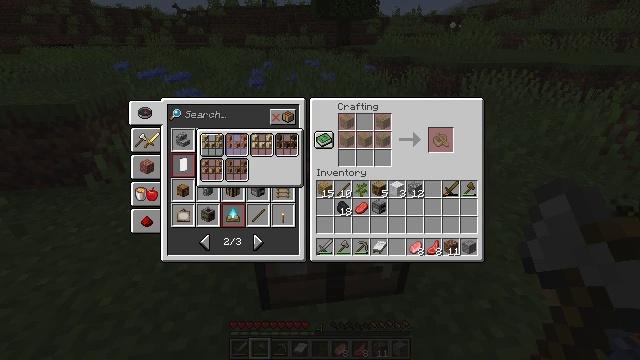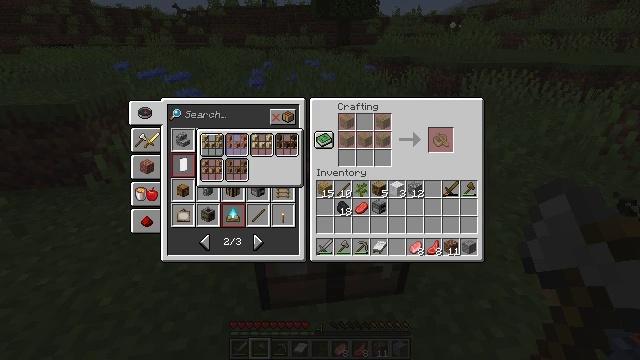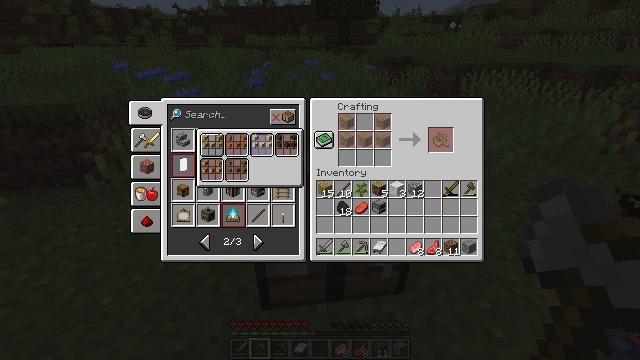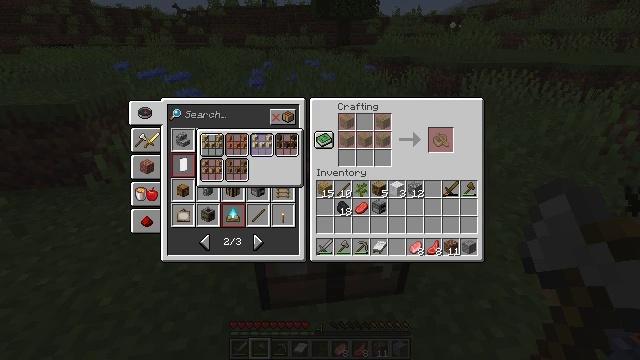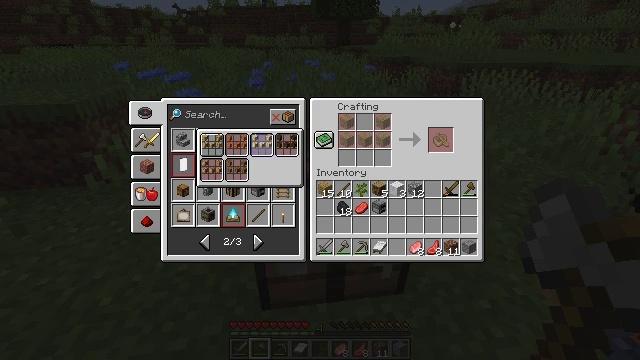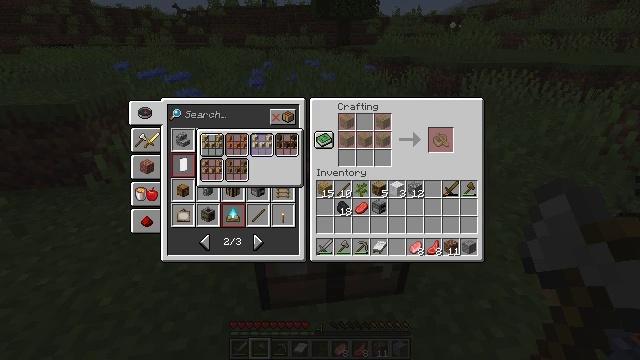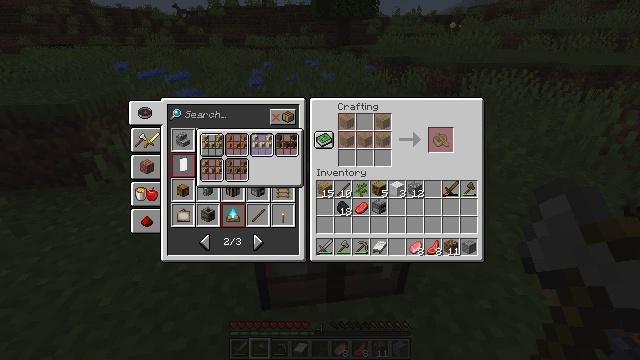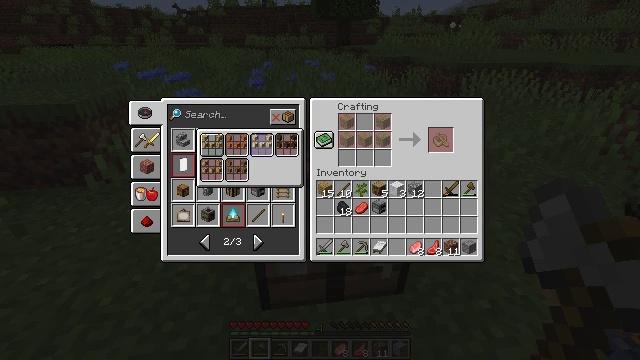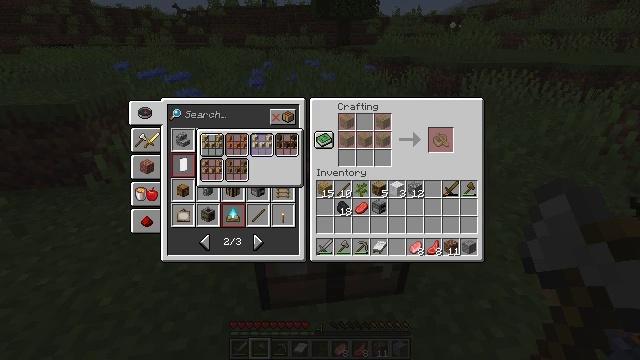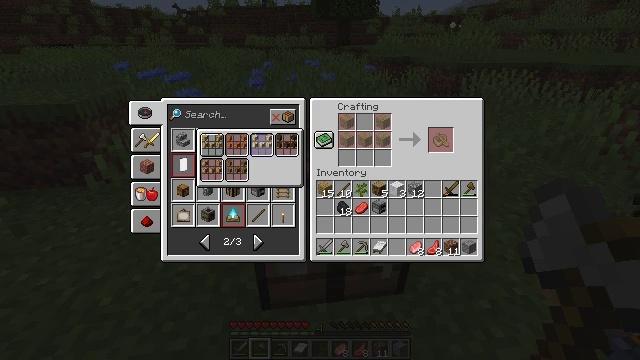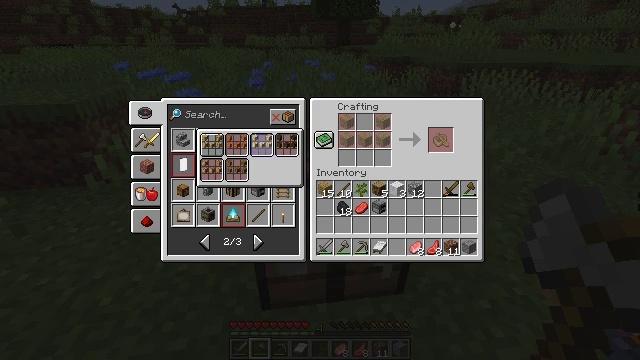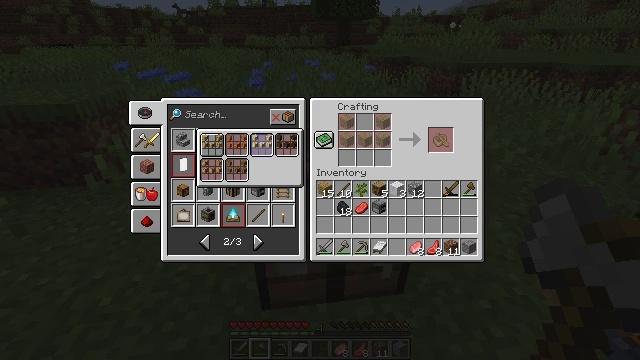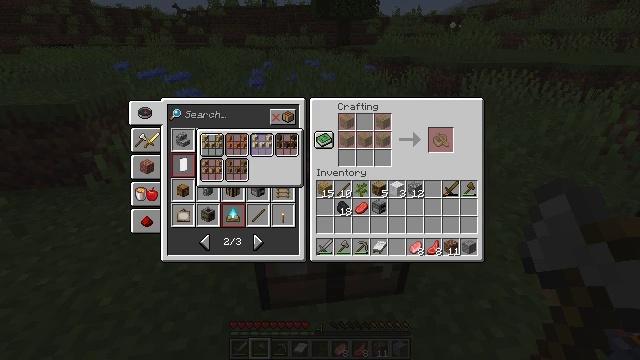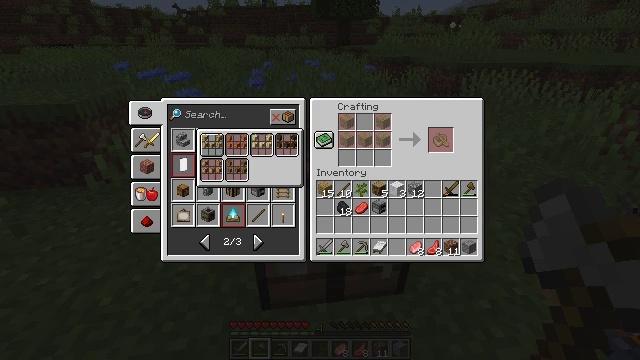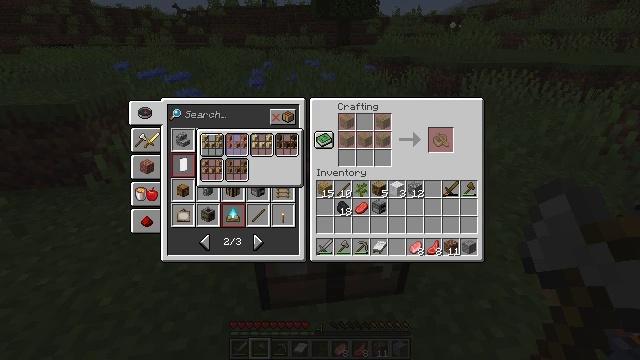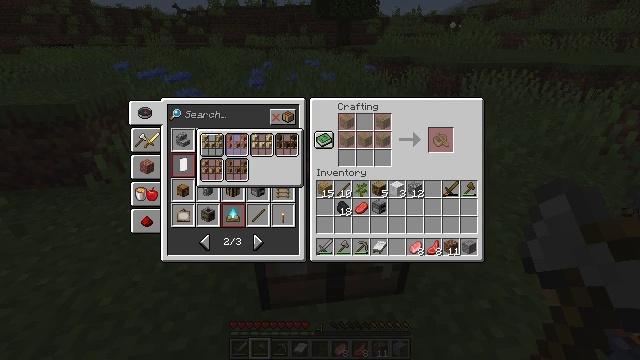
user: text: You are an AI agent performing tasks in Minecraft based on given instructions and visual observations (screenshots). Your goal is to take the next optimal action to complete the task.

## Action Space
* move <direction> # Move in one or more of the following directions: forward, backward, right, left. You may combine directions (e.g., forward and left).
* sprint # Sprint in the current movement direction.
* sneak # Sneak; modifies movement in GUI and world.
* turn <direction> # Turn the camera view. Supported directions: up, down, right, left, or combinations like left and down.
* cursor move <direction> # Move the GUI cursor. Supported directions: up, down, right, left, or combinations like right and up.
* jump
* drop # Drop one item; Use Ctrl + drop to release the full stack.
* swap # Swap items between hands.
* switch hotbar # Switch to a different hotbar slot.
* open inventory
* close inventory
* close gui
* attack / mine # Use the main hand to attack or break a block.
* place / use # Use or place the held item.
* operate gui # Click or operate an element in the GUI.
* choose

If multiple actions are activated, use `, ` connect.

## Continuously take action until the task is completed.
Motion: motion action
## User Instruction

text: Take oak planks to craft a oak boat.
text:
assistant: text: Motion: no_op
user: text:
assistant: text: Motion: cursor move right
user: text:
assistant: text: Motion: cursor move right
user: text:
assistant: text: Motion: no_op
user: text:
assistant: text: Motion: no_op
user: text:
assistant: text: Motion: no_op
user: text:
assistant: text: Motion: no_op
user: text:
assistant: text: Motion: no_op
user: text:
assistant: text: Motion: no_op
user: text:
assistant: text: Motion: no_op
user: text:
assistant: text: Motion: no_op
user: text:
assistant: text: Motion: cursor move left
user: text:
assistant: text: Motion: no_op
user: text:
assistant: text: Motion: no_op
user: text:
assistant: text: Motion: no_op
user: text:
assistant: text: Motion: no_op
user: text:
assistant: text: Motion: no_op
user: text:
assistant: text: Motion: no_op
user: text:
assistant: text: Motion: cursor move left
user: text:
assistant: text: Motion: no_op
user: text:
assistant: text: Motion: no_op
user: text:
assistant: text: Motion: no_op
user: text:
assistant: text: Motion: no_op
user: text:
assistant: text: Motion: no_op
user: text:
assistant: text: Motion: no_op
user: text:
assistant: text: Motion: no_op
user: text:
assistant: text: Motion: operate gui
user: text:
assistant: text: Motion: operate gui
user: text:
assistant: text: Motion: operate gui
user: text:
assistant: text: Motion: operate gui